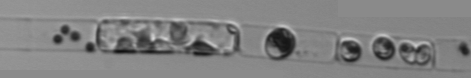
Label: Guinardia_delicatula_TAG_internal_parasite